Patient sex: M
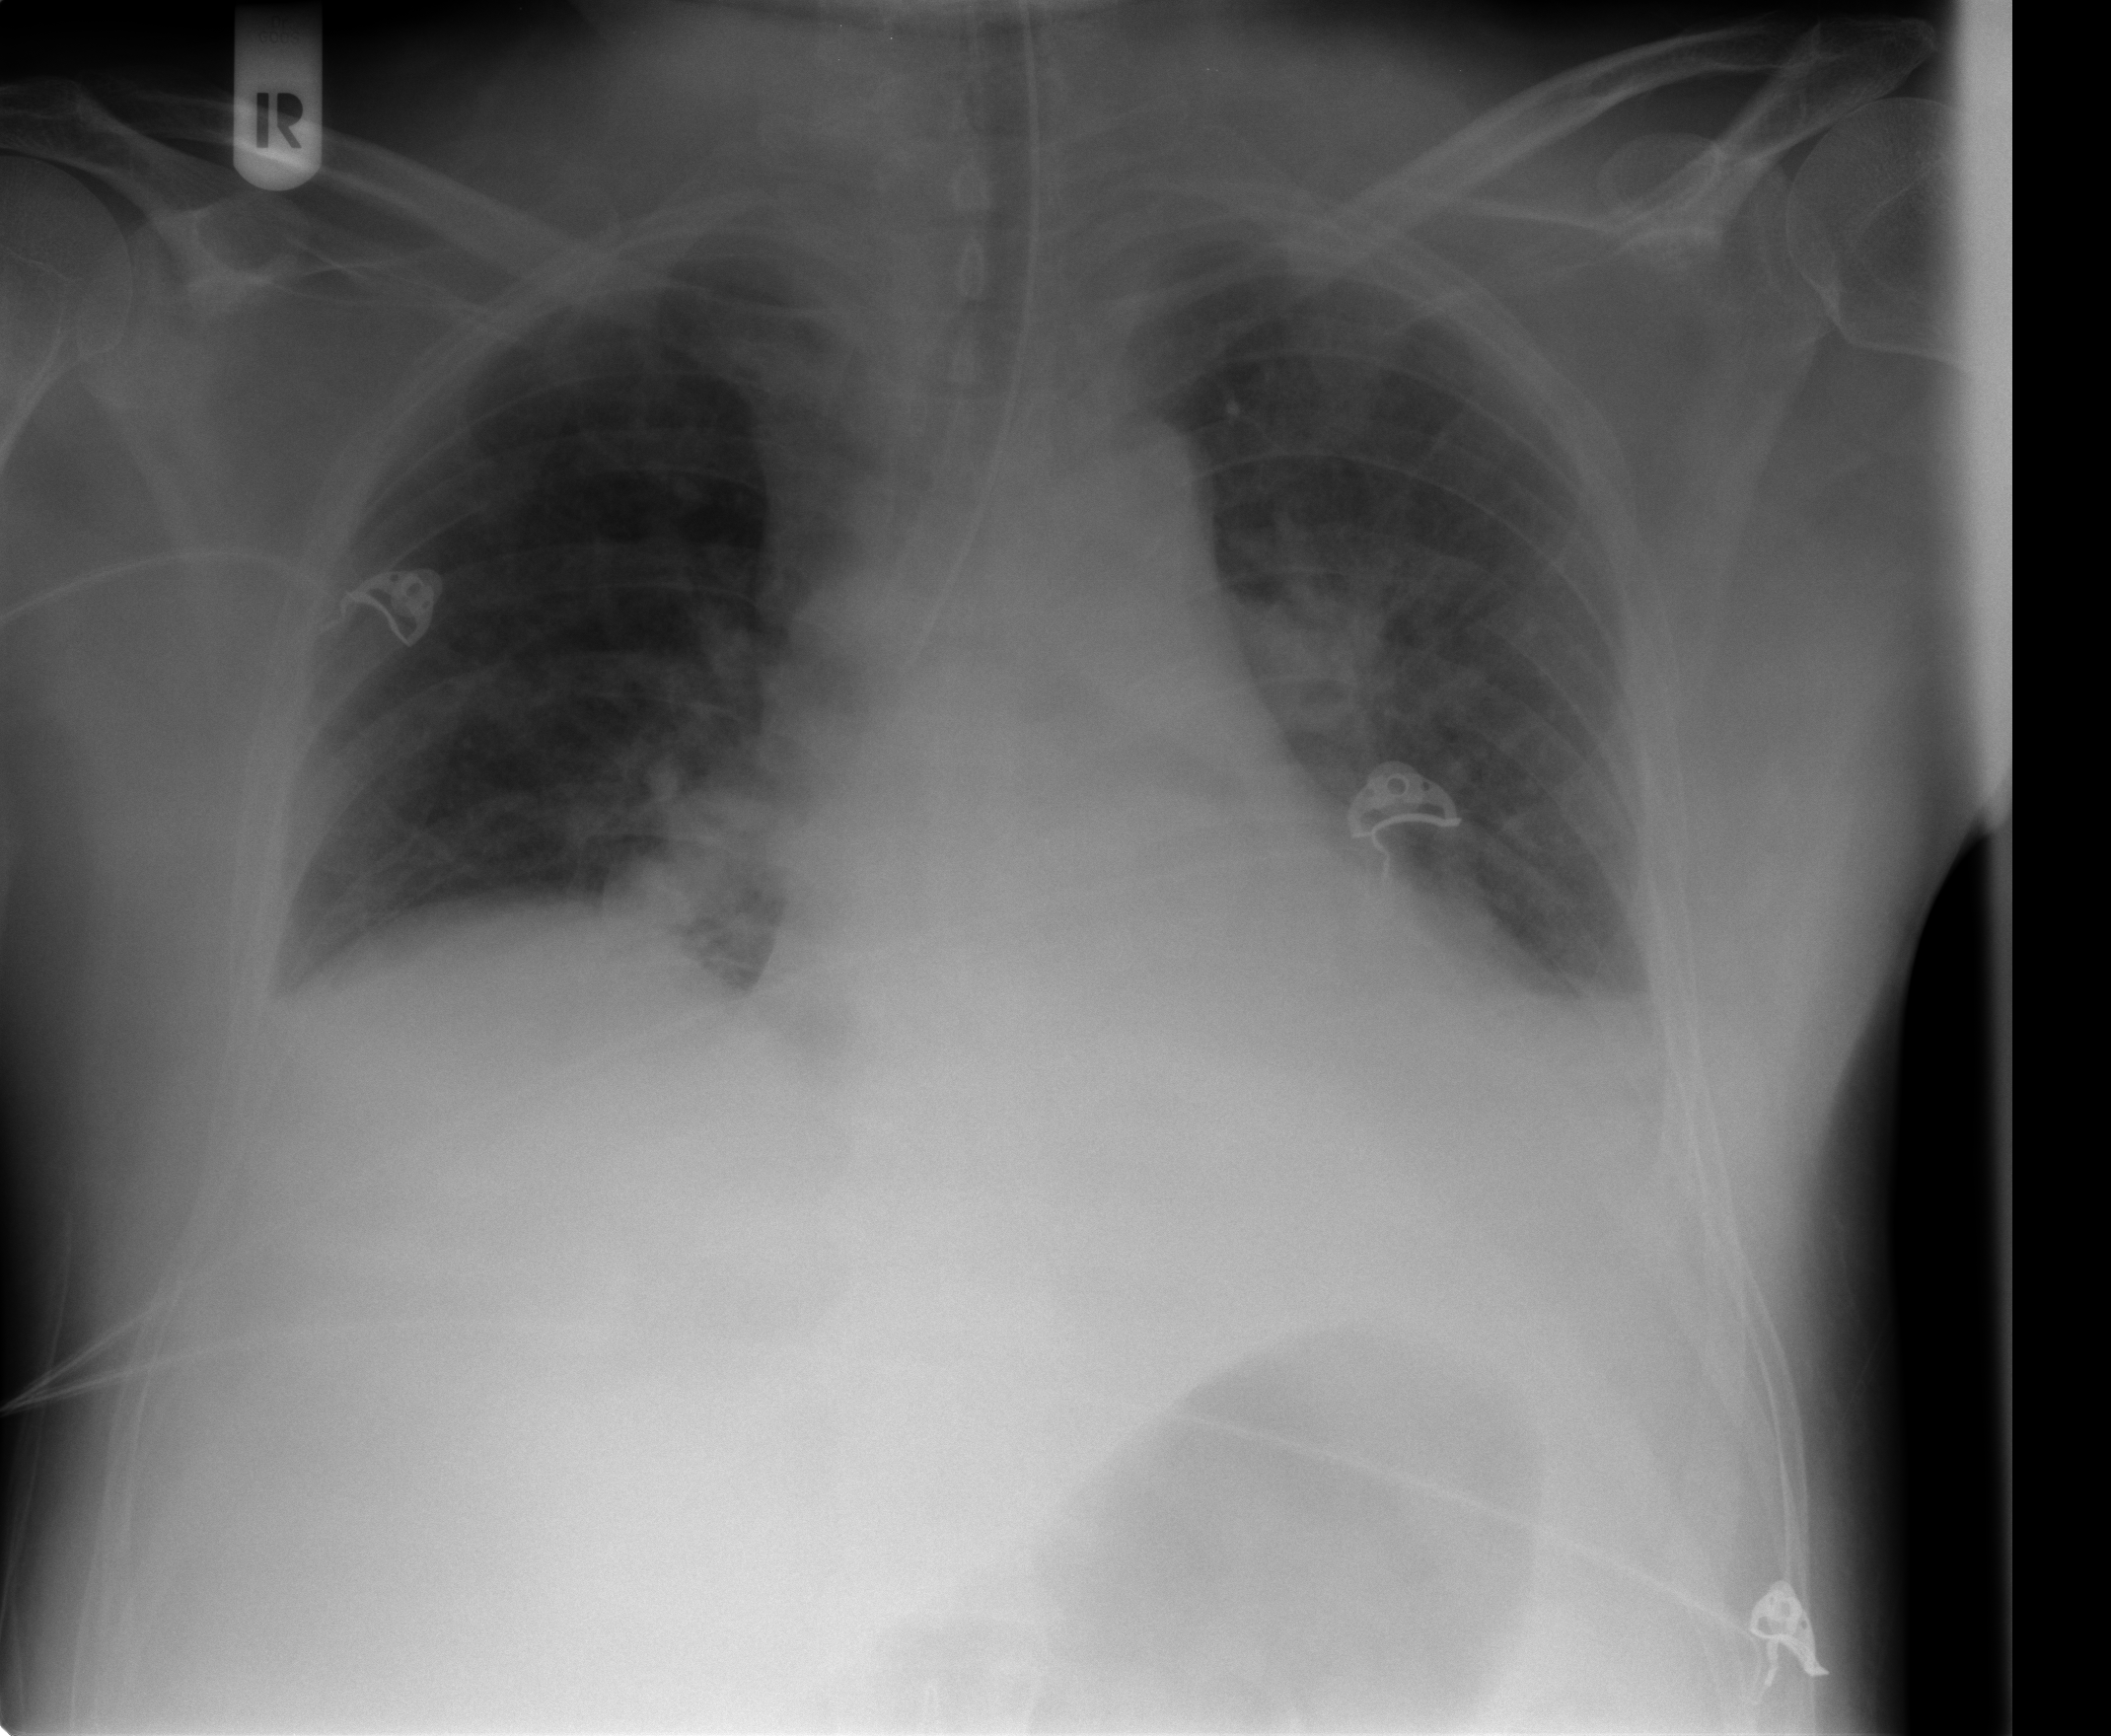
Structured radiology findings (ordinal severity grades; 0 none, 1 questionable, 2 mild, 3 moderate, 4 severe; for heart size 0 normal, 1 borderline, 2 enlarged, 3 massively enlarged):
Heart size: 1
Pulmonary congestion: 1
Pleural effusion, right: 2
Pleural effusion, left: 2
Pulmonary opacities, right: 0
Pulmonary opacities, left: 1
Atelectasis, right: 2
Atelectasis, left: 2